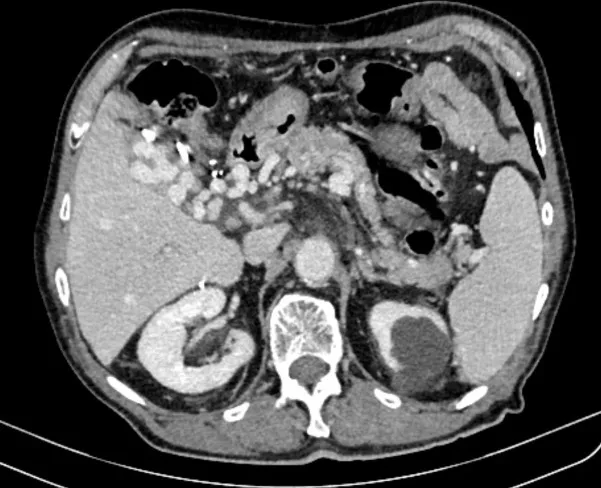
CT scan showing an expansive process of caudate lobe 5.4x3.7 cm in diameter next to portal vein thrombosis and a fatty infiltration of the rest of the liver parenchyma.
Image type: radiology (ct)